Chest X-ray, AP view. Patient: 75 years old, sex M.
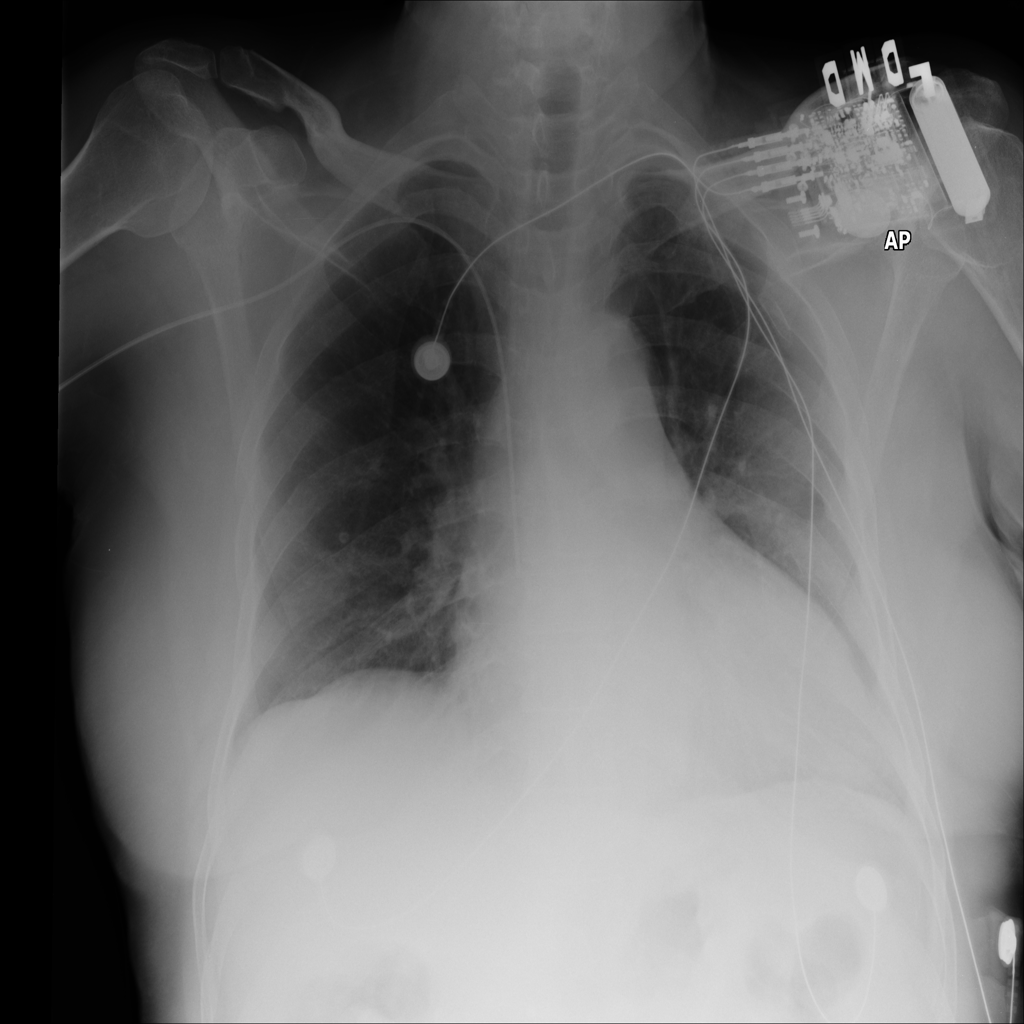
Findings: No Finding